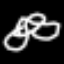
Label: squiggle